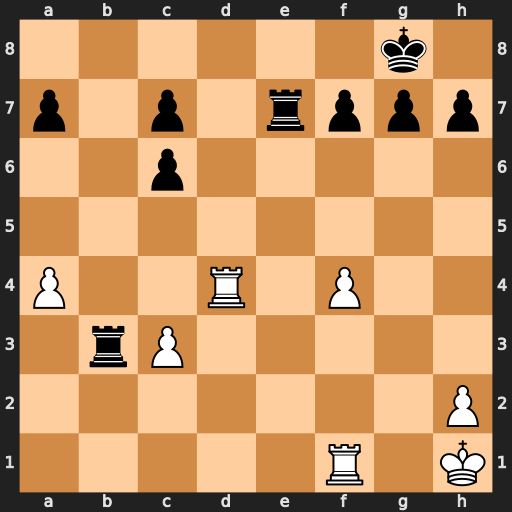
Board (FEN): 6k1/p1p1rppp/2p5/8/P2R1P2/1rP5/7P/5R1K
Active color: w
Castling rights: -
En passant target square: -
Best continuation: Rd8+ Re8 Rxe8#